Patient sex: M
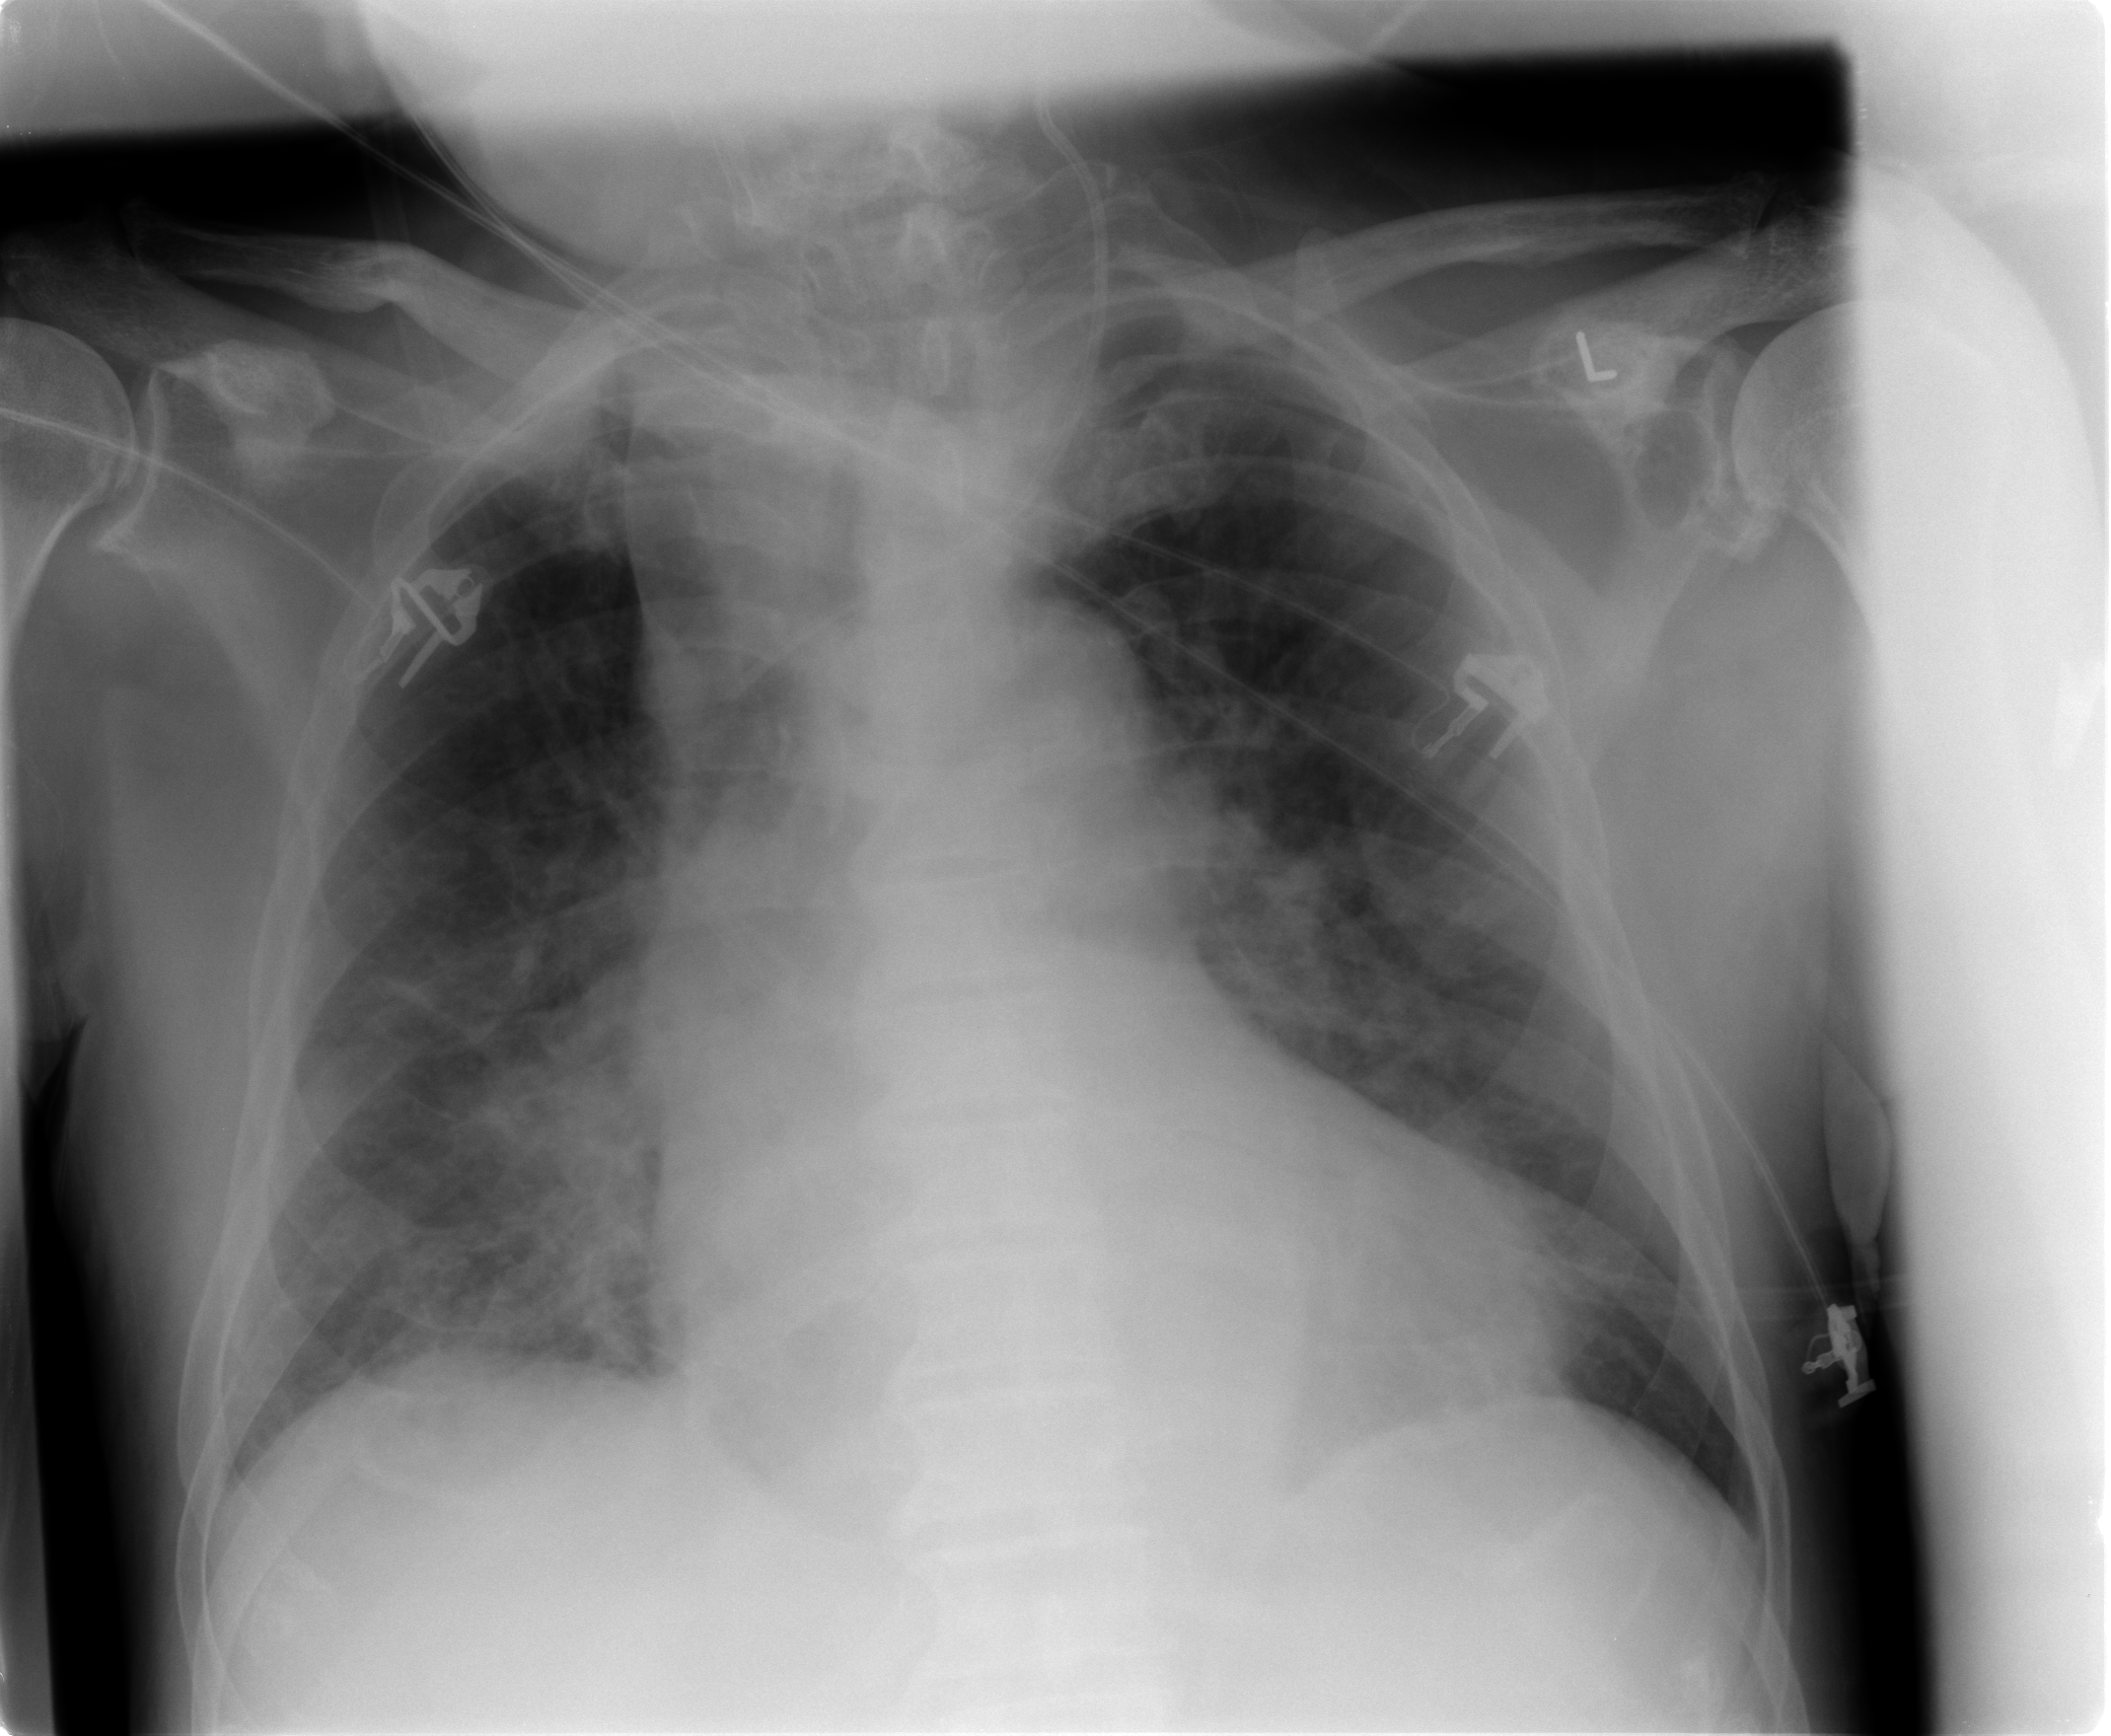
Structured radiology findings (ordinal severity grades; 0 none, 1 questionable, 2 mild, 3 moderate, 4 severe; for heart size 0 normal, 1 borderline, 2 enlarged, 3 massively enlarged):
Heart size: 2
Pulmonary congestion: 2
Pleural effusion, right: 0
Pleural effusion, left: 0
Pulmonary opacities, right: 3
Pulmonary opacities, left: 2
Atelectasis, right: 2
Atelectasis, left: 1